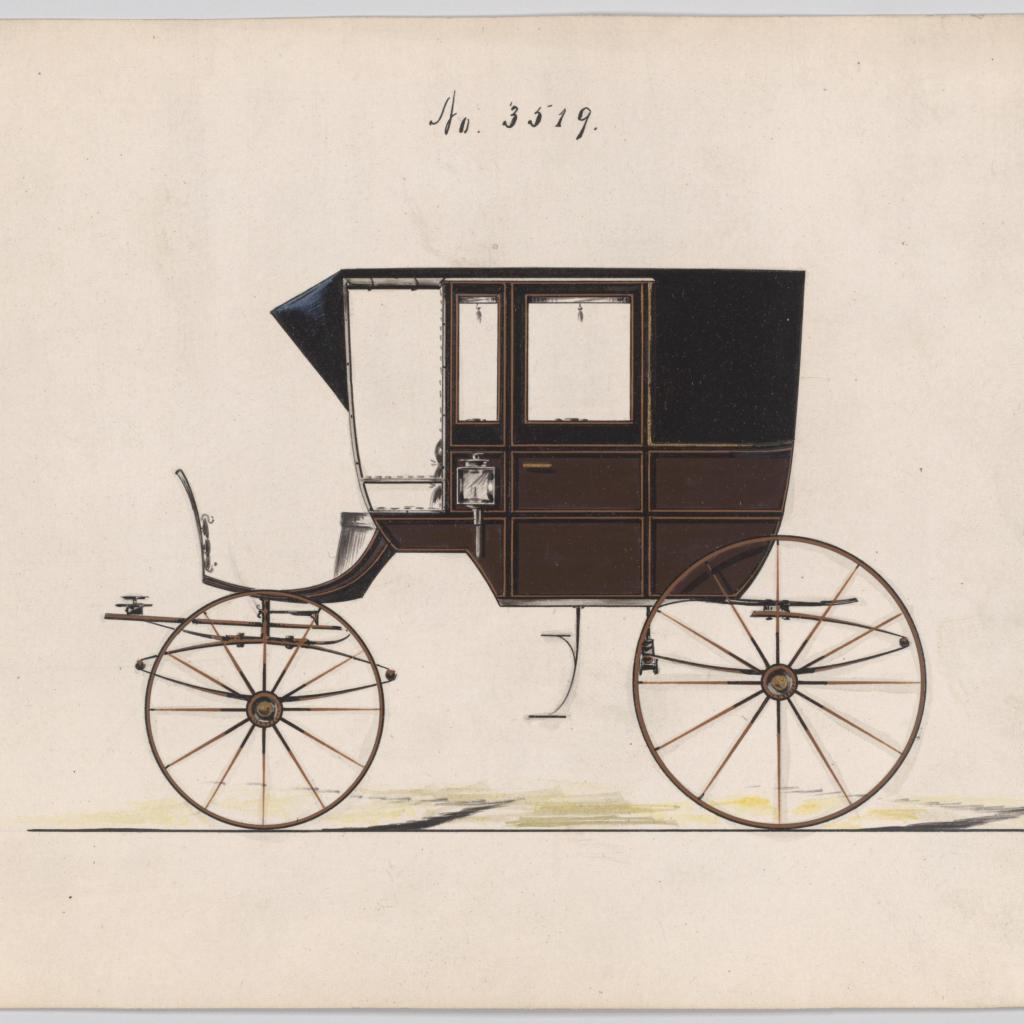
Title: Design for 6 seat Rockaway, no. 3519
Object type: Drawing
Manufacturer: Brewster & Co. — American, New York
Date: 1879
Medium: Pen and black ink, watercolor and gouache with gum arabic and metallic ink.
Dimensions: Plate: 6 9/16 x 9 1/8 in. (16.7 x 23.2 cm)
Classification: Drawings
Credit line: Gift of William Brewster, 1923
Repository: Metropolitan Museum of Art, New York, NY